Question: I'm transferring values from a text file to an sqlite database. The values are stored in lists then transferred into the database (Below)

Now I want to get the values from the database and output them to a textbox in the application. Basically the user should click a button saying " Show file" which should simply display all of the column values from the database into the c# textbox, in essence I simply recreate the database (in the textbox).
I understand I'll have to run a query using select, but then how would I select all the columns and then show all of them in the text box?
(Might have some obvious mistakes)
'''
sqlite_cmd.CommandText = "SELECT * FROM abc";
//Command object gives us a datareader object
sqlite_datareader = sqlite_cmd.ExecuteReader();
private void textBox1_TextChanged_1(object sender, EventArgs e)
{
// SQlite datareader allows us to run through the lines
// while ( sqlite_datareader.Read())
{
// Below is my approach on trying to display all column values
// textbox1.Text = sqlite_datareader["Seq", "Field "," Desc "," Len ", etc etc ];
}
}
'''
}
As the contents of the database are huge, and the textbox size is limited, it would be great if I could get some horizontal and vertical scrollbars
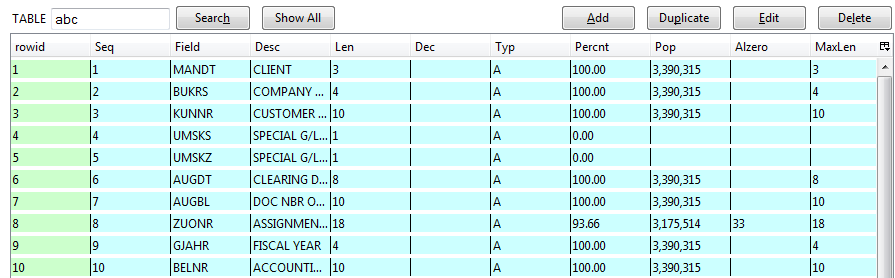
Answer: '''
use datagrid instead of textbox
//Con = Connection Object
//Create Command Object
string sql;
SqlDataAdapter da;
DataTable dt;
SqlCommand com = con.createCommand();
//abc = your table name
//Provide Statement to Command Object
sql = " SELECT * FROM abc";
//Create New Datatable to fill with data
dt = new DataTable();
//Create DataAdapter to fill data in DataTable via Adapter
da = new SqlDataAdapter(sql, con);
da.Fill(dt);
//gridView1 = Your GridView Name
gridView1.DataSource = dt;
gridView1.Refresh();
'''